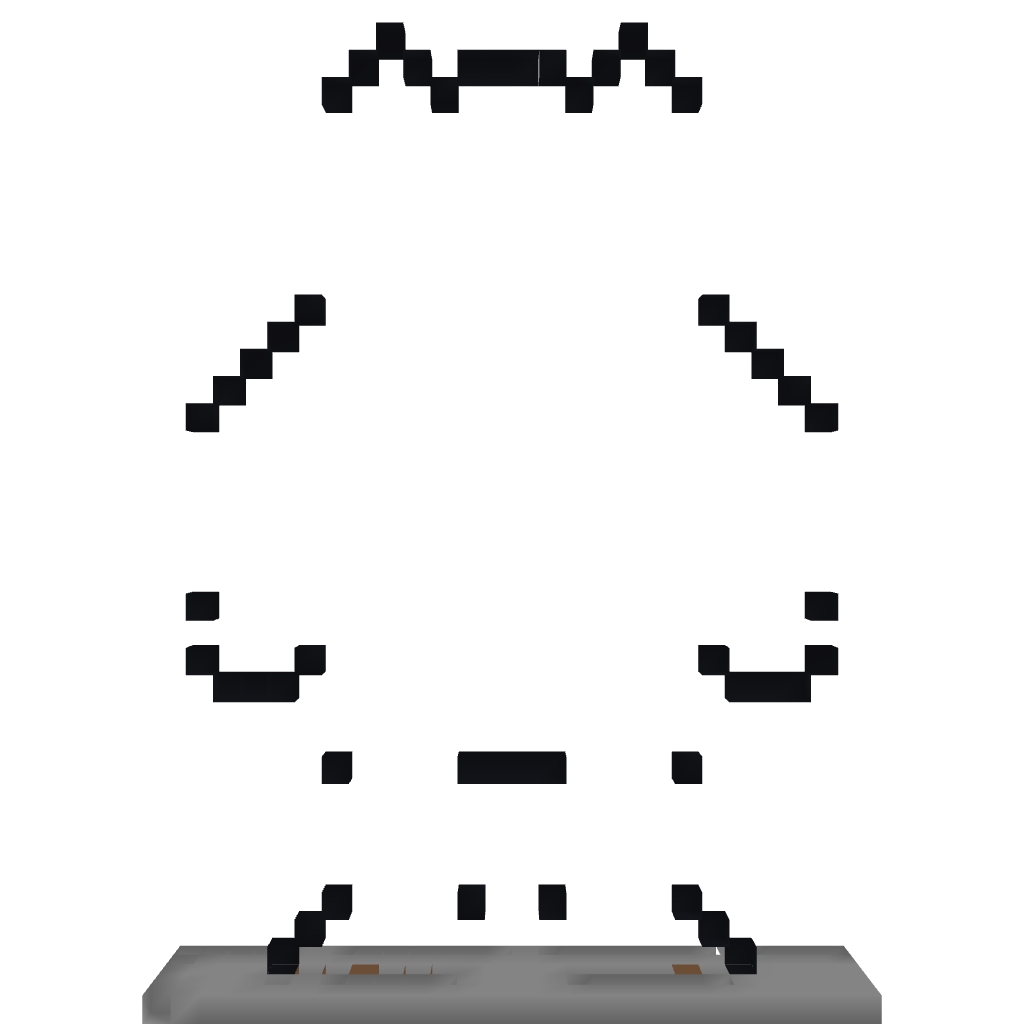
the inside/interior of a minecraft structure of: Finn The Human